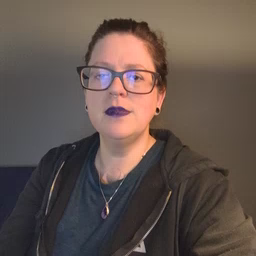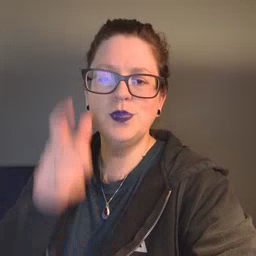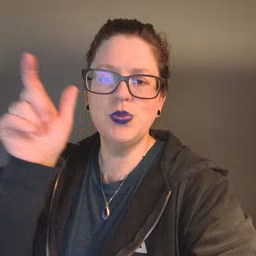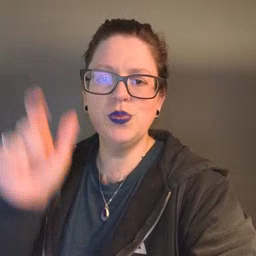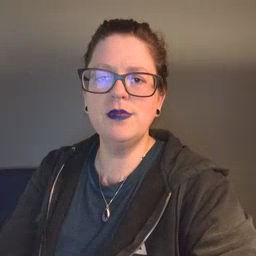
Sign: moon